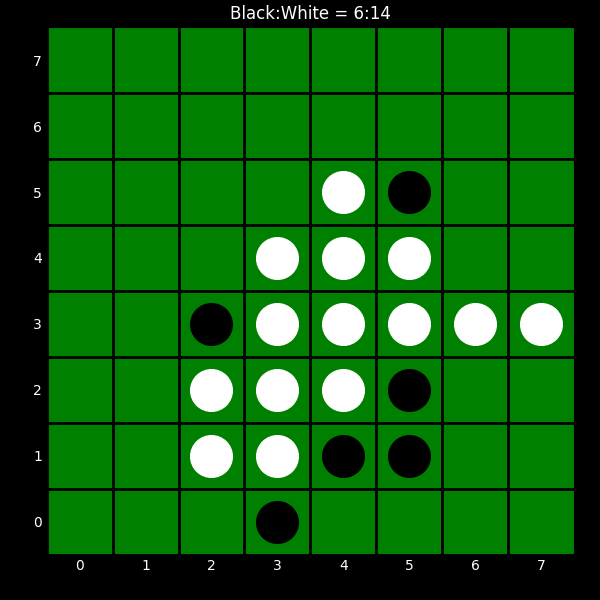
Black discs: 6
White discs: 14